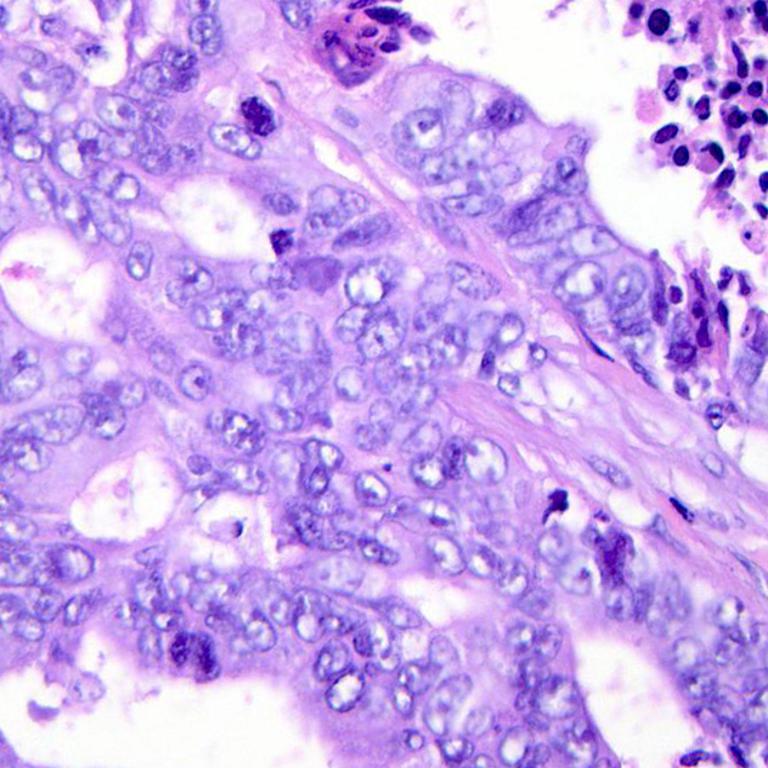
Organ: colon
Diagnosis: adenocarcinomas